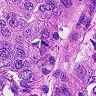
Metastatic tissue present: yes